Question: Can you point me in the right direction to create blinking white and green links (which appear like buttons) which are englarged on hover, like from here <URL> ?

I use Microsoft Web Developer 2010.
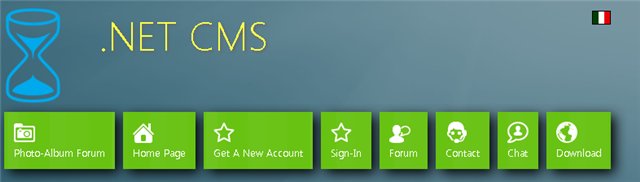
Answer: - <URL>
(You should set the interval to 99999+)
Everything will work out if you just play around with it.
Just pretend you're in science class.